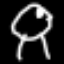
Label: frog